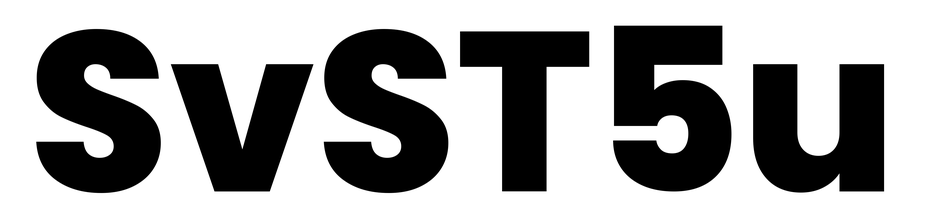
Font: Poppins-ExtraBold